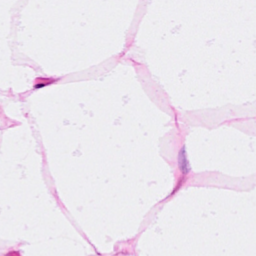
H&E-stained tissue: Breast